Question: I'm trying to speed up a Moodle instance (an LMS). I know for certain that users will likely go on their last accessed course, so I'm trying to use link prefetching to download the course page in advance:
'''
<link href='https://moodleexample.io/course/view.php?id=3' rel='prefetch' />
<link href='https://moodleexample.io/course/view.php?id=3' rel='prerender' />
'''
In Chrome, it works rightly. But Firefox shows a strange behaviour. It correctly downloads the web page using prefetch, but when I request the course page, it downloads it again:

You can see from the Wireshark screenshot that it requests the course page again (at time 12.79).
Why does this happen? I tested it on an unencrypted Moodle, and it shows the same unwanted behaviour.
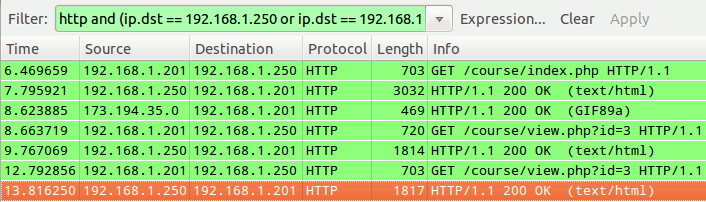
Answer: It was Moodle's "fault". They're dynamic pages, so it puts cache headers that block caching of content.
Using the power of Nginx, I rewrote those headers when getting the 'X-moz: prefetch' from Firefox:
'''
if ($http_x_moz ~ ^prefetch$) {
more_set_headers 'Cache-Control: private, max-age=60'
more_clear_headers 'Pragma';
}
'''
In the 'php' location. I have also conditionally inserted the prefetch tag only for firefox, using server side browser detection.